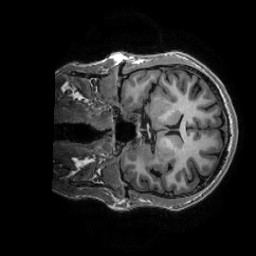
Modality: T1w
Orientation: coronal
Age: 26
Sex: male
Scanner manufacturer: ge
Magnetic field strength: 3 T
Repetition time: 0.0073 s
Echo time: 0.003 s